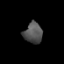
Tissue: prostate
Cell type: T cells
Senescence score: 0.2696
Nuclear area (px): 375
Mean DAPI intensity: 82.861